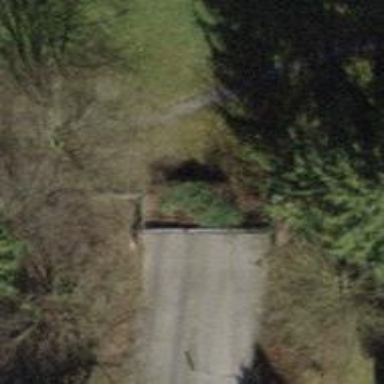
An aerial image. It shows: Parking entrance.